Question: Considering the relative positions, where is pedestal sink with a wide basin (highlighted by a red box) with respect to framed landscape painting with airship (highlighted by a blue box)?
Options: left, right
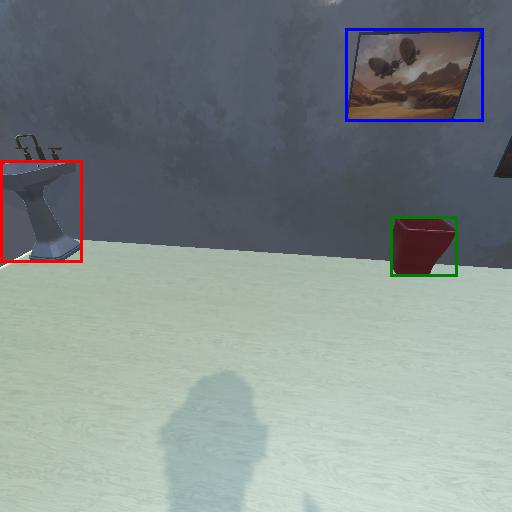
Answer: left